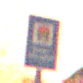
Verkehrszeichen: Wasserschutzgebiet
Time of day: Night
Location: Outdoor (Nature)
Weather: Clear
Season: NotSpecified
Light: Natural